Question: I was wondering if it was possible to have a parent div have a particular background color, and the child div, be transparent using only CSS.
Let me show you a diagram, which displays what I want:

I can't do it with two sibling Divs, because the divs have rounded corners.
I could do this, using images for the corners, and sibling divs, but I'll like to know if there is a elegant and simple way of doing what I want, with only CSS.
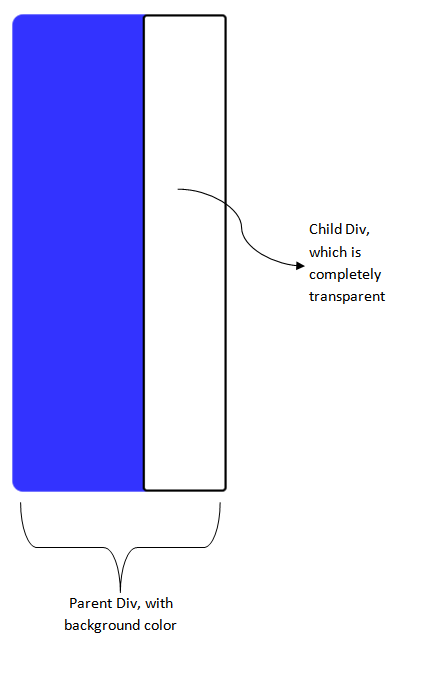
Answer: You can do it with siblings and allow rounded corners only for the corners you want. <URL> has good information about how to do it. It basically consists on using: 'border-top-left-radius: 10px 5px;'.
So,
'''
<div id = "container">
<div></div>
<div></div>
</div>
'''
CSS:
'''
#container div:first-child
{
border-top-left-radius: 10px;
border-bottom-left-radius: 10px;
background-color: blue;
}
#container div:last-child
{
border-radius: 10px;
background-color: rgba(0,0,0,0);
/* Same color as the sibling div and a distance of the radius + the separation */
box-shadow: -12px 0 blue;
}
'''
It works. Here's the <URL>.
EDIT: the right one needed a radius with the border in the original color, so I put together a new <URL> and edited the code above.